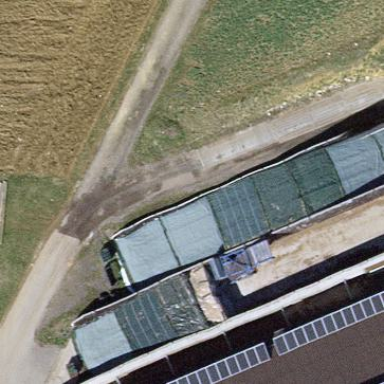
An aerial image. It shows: Bunker silo.